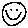
Label: smiley face